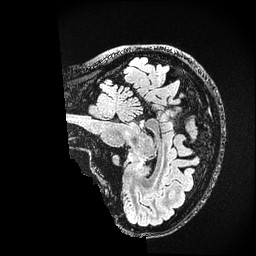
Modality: FLAIR
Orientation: sagittal
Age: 36
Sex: female
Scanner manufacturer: ge
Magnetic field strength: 3 T
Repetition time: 4.802 s
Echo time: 0.1171 s